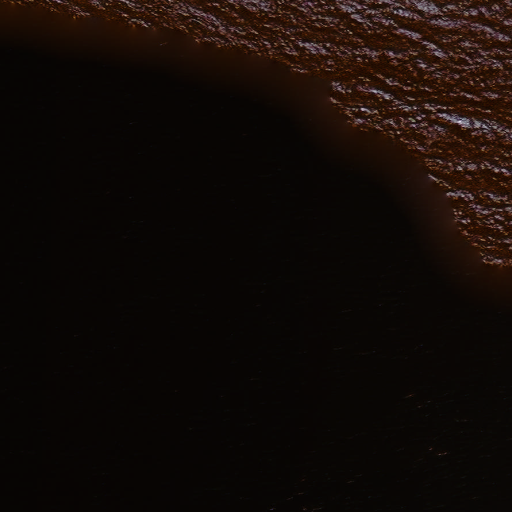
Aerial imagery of island in Alaska named Chaika Rock containing only unknown